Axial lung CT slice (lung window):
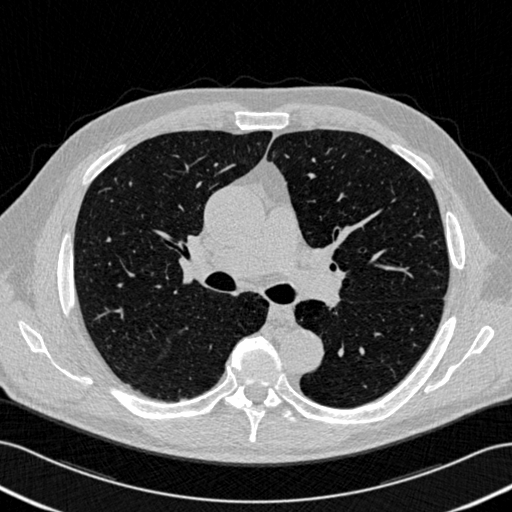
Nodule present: no